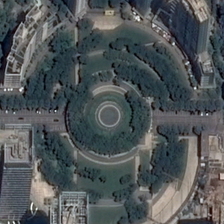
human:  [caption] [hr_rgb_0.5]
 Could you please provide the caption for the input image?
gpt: several large buildings are around a circle square with many green trees .

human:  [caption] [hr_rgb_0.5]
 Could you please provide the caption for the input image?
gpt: several large buildings are around a circle square with many green trees .

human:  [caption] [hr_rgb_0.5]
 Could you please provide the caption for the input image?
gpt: several large buildings are around a circle square with many green trees .

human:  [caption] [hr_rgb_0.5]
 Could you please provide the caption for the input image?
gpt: several large buildings are around a circle square with many green trees .

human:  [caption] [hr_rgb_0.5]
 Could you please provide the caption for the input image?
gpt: several large buildings are around a circle square with many green trees .